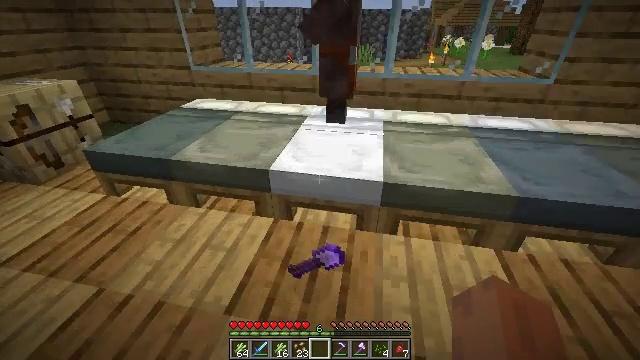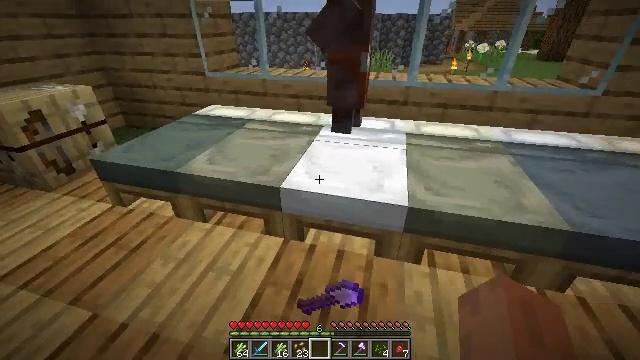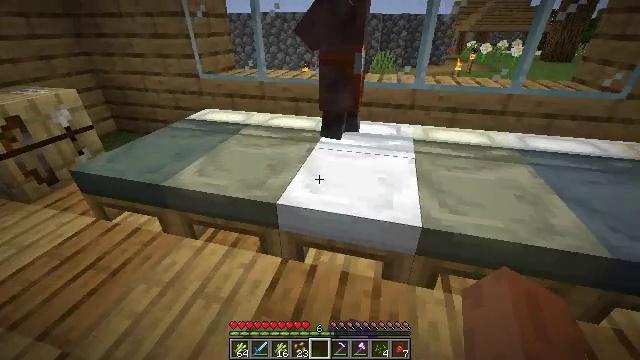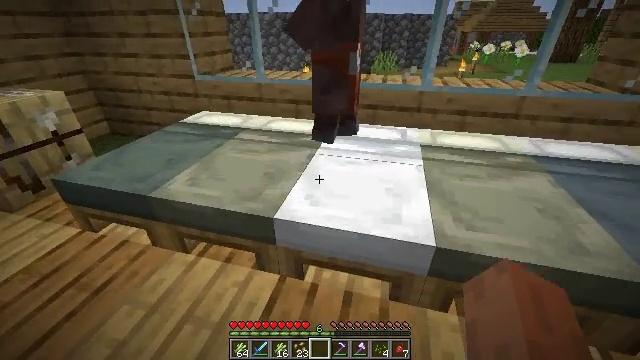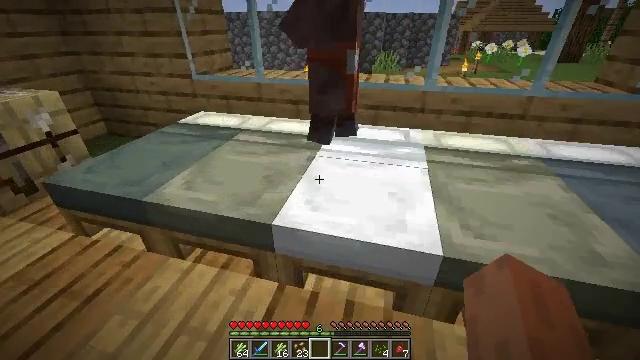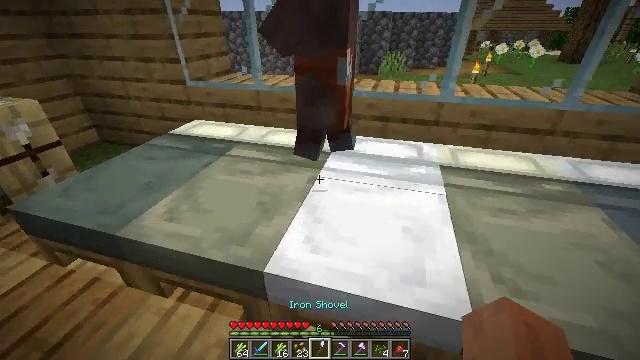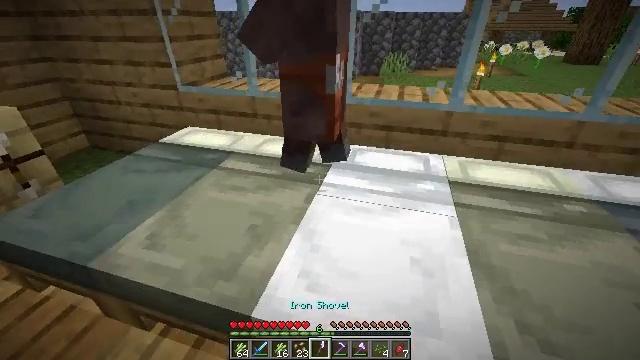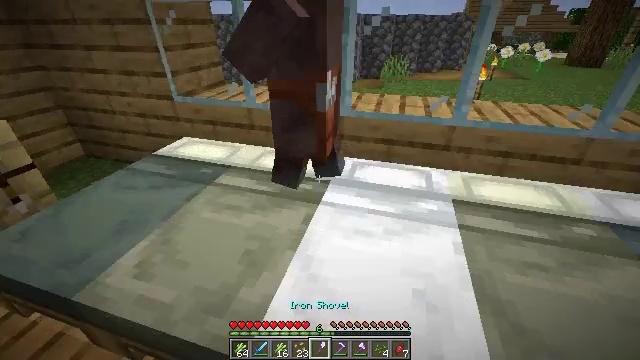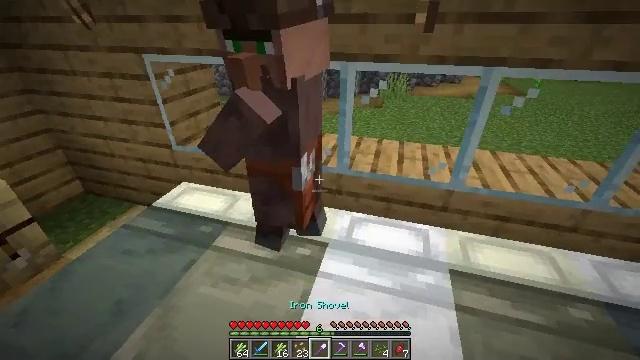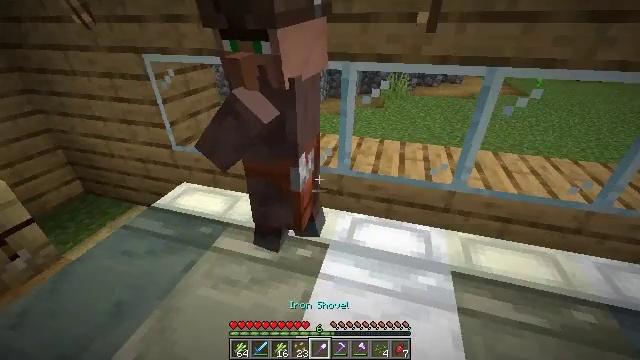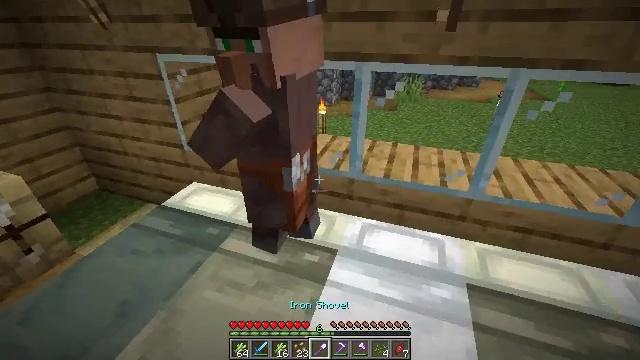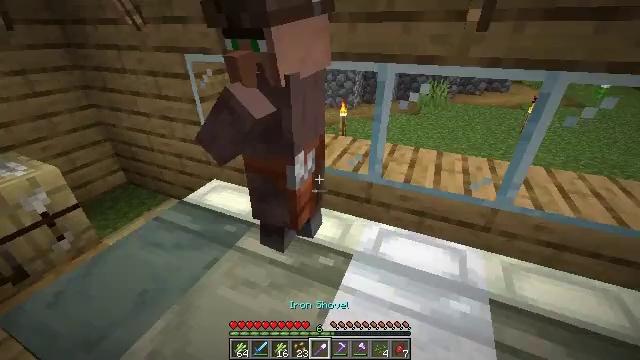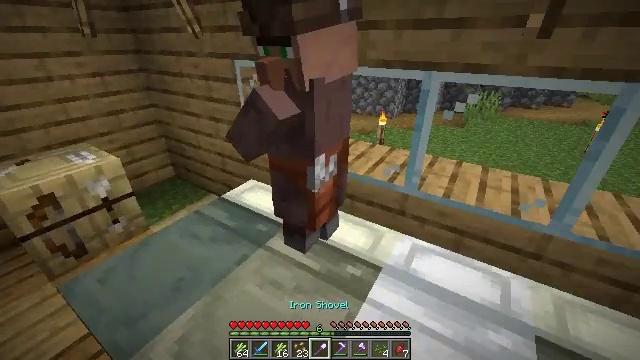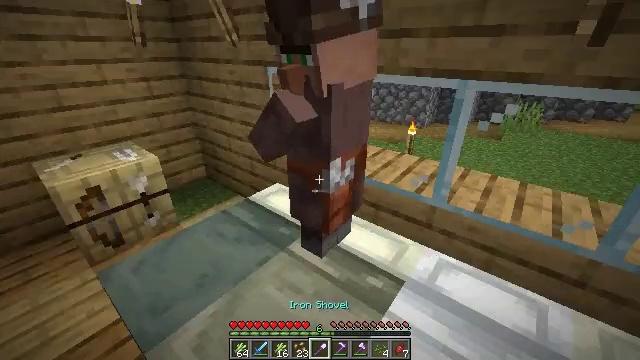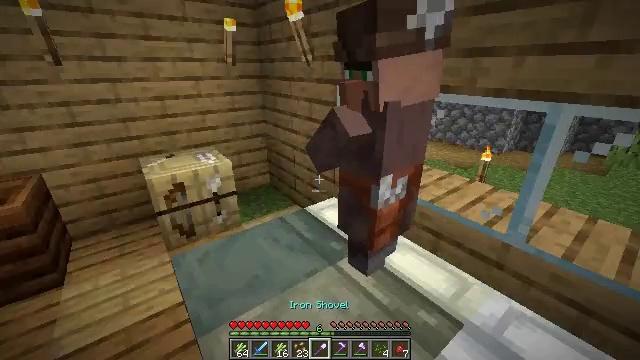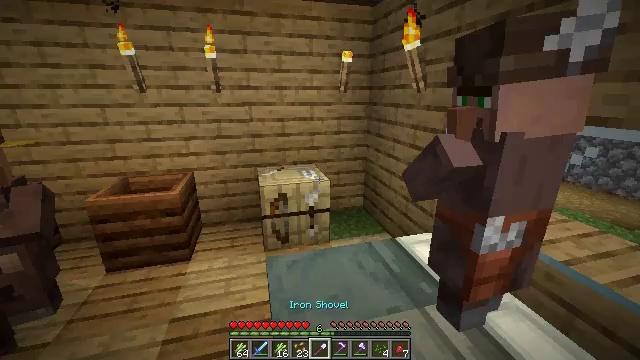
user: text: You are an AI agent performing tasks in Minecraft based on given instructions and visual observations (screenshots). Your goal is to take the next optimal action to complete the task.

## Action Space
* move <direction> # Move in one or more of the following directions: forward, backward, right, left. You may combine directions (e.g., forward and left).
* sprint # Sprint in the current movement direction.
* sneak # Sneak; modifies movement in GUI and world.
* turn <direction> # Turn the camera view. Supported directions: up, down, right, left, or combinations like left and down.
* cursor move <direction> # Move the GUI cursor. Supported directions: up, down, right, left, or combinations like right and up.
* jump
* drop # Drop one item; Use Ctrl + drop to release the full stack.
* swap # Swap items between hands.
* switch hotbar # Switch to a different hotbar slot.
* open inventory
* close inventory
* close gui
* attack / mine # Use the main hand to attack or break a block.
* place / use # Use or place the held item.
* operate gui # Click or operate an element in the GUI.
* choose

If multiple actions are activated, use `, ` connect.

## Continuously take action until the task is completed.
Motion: motion action
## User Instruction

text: Open the crafting table to make paper.
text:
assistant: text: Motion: move forward, turn left
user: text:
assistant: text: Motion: move forward
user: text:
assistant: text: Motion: move forward
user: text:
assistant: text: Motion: move forward
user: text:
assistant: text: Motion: move forward
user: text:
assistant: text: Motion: move forward
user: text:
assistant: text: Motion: move forward
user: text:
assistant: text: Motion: no_op
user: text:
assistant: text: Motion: no_op
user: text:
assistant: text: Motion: turn left
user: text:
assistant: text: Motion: turn left
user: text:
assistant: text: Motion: turn left and up
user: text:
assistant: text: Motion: turn left and up
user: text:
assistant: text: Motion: turn left and up
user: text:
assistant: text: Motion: turn left and up
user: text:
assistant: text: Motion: turn left and up
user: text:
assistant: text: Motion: turn left
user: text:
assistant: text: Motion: turn left
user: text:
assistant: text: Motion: no_op
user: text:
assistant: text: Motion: no_op
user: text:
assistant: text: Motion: no_op
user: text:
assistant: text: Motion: no_op
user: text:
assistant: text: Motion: turn left
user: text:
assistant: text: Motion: turn left and down
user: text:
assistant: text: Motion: turn left
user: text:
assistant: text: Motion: turn left
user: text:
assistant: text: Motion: turn left
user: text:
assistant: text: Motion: turn left
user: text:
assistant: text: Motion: no_op
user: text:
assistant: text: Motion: no_op